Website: lowes
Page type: customer-info-address
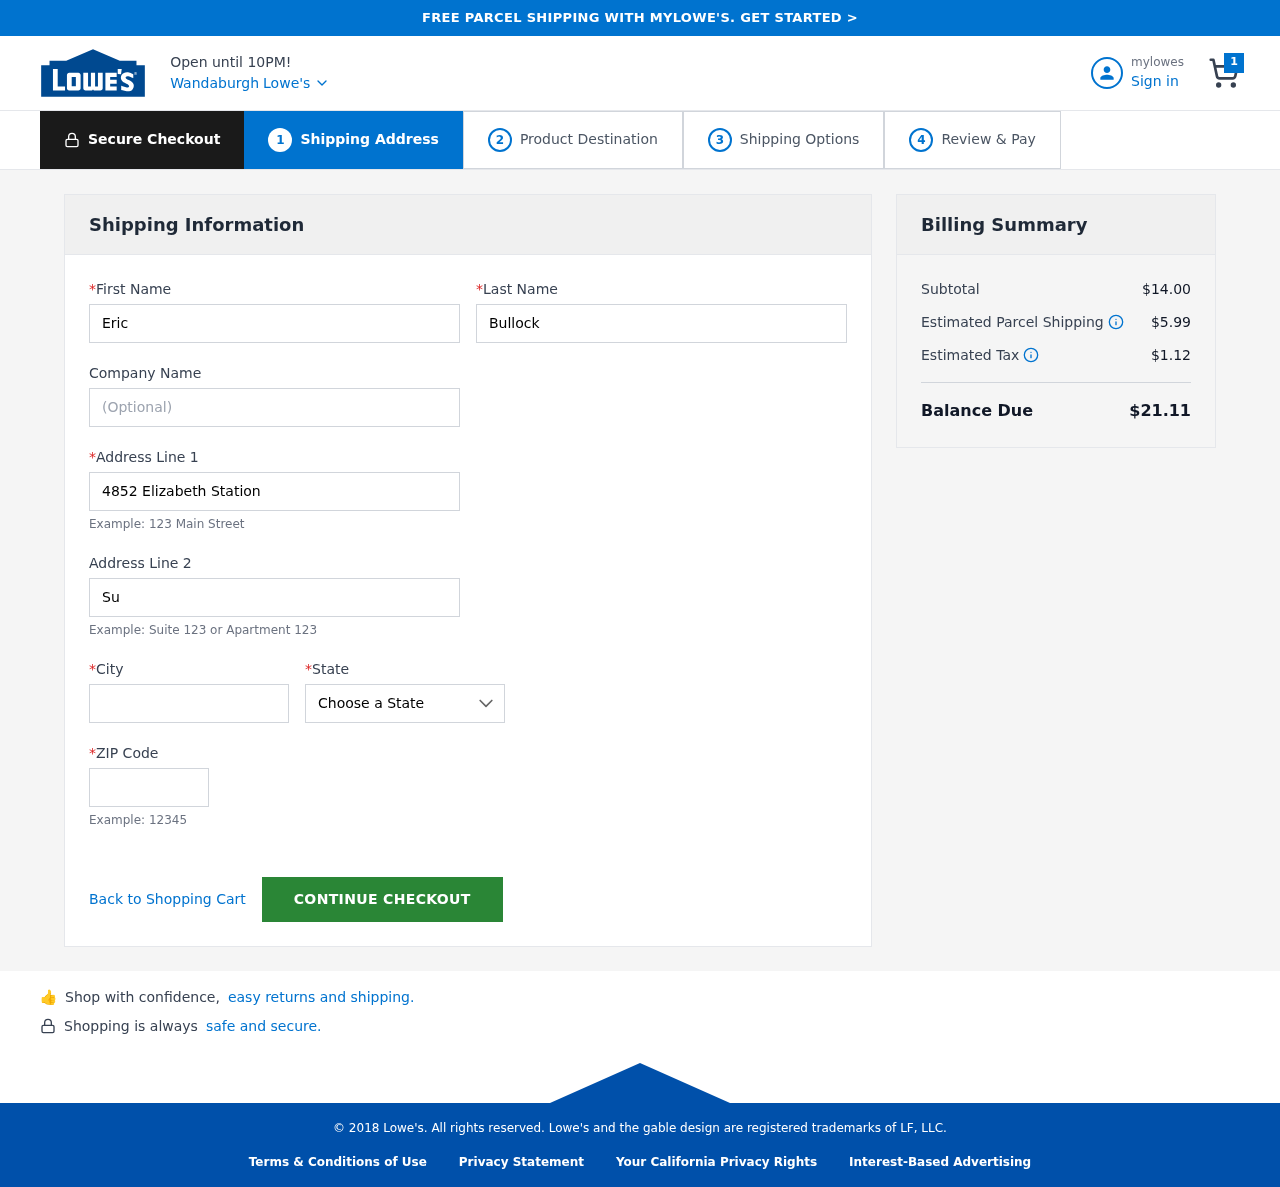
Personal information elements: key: PII_CITY
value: Wandaburgh
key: PII_FIRSTNAME
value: Eric
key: PII_LASTNAME
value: Bullock
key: PII_POSTCODE
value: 89450
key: PII_STATE
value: Massachusetts
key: PII_STREET
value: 4852 Elizabeth Station
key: PII_STREET2
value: Suite 971
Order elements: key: ORDER_NUM_ITEMS
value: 1
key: ORDER_SUBTOTAL
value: $14.00
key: ORDER_SHIPPING_COST
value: $5.99
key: ORDER_TAX
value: $1.12
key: ORDER_TOTAL
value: $21.11